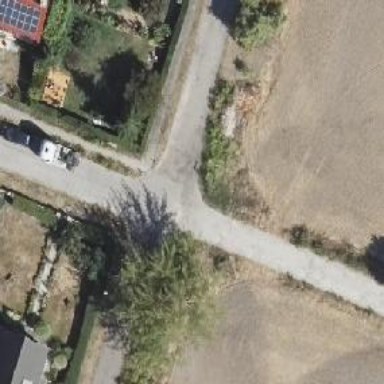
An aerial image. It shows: Asphalt road in residential area.